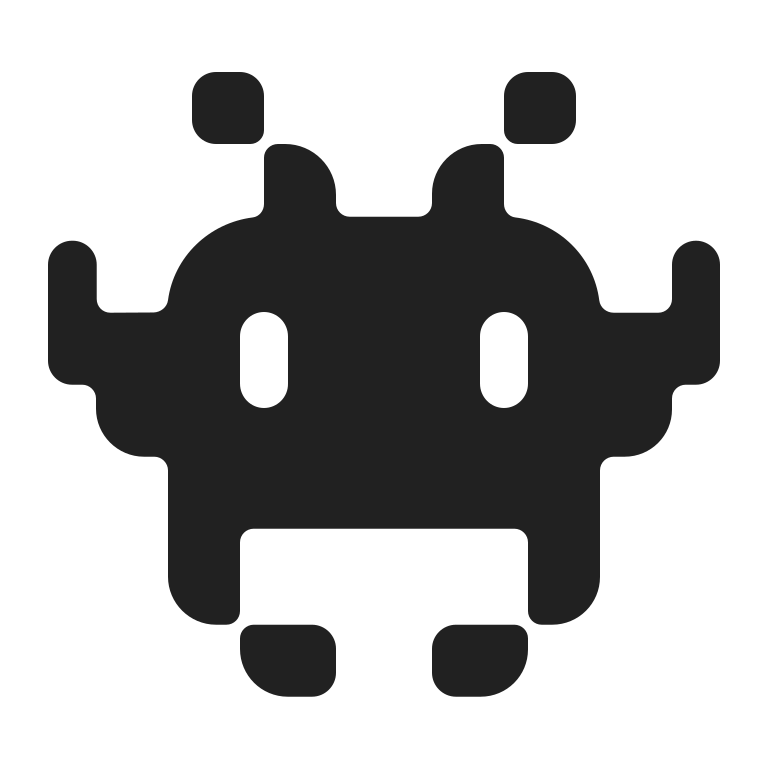
alien monster high contrast